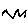
Label: zigzag